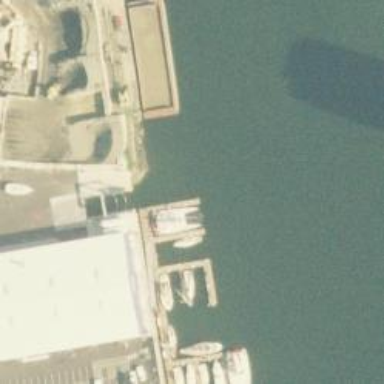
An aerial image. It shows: Man-made pier.